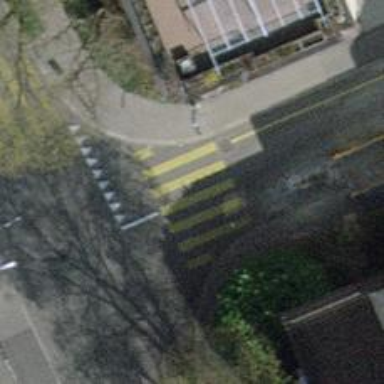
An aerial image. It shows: Footway with asphalt surface and crossing.